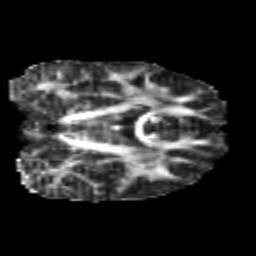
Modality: FA
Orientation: coronal
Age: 23
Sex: male
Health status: healthy
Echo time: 0.074 s